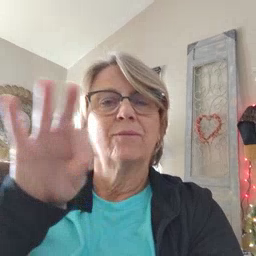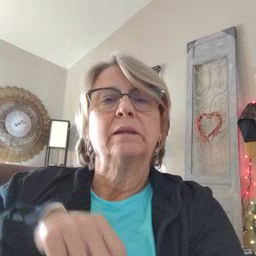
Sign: frenchfries